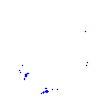
Particle: kaon